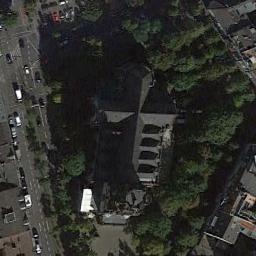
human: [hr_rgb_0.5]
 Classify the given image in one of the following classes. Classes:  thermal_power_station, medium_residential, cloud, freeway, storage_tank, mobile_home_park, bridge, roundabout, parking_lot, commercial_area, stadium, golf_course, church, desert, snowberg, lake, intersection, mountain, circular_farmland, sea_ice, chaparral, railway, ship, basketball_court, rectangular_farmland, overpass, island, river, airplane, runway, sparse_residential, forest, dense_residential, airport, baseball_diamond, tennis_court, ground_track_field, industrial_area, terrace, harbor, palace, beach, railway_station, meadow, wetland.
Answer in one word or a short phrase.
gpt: church